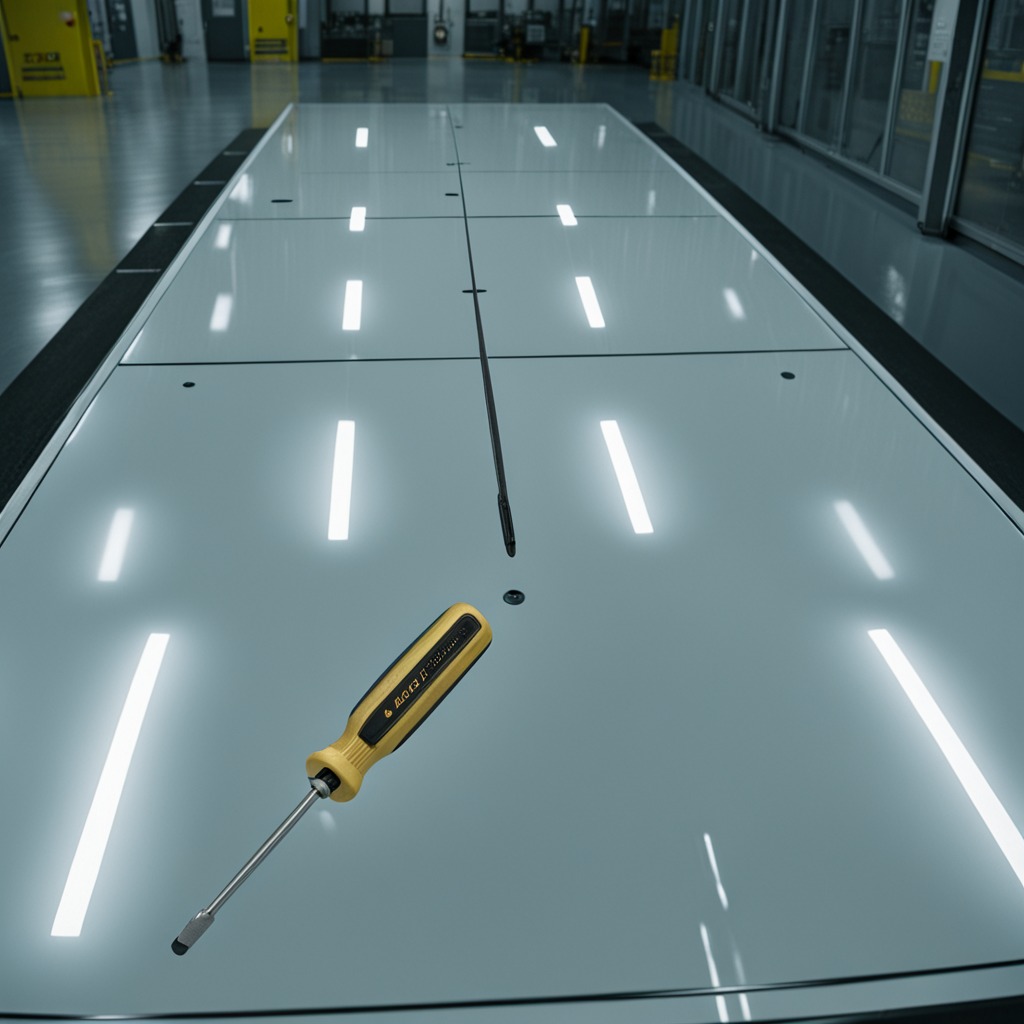
A screwdriver is lying on the table.